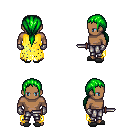
a pixel art fantasy rpg character, male body template, human, dark skin, yellow tattered cape, metal pants, green ponytail hairstyle, metal gloves, gray slippers, dagger, four views (front, back, left, right), 2x2 character sprite sheet, small pixel art, hard edges, no anti-aliasing